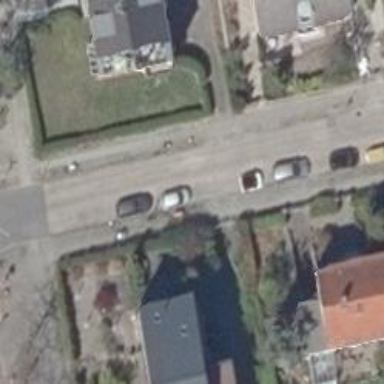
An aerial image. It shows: Road serving as parking aisle.